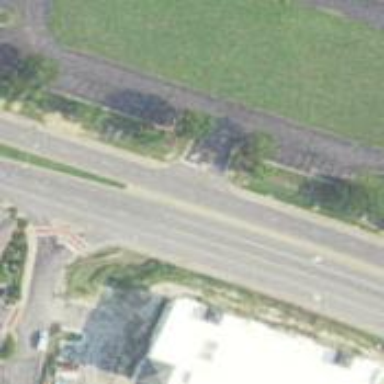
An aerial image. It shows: Unmarked crossing on the road.